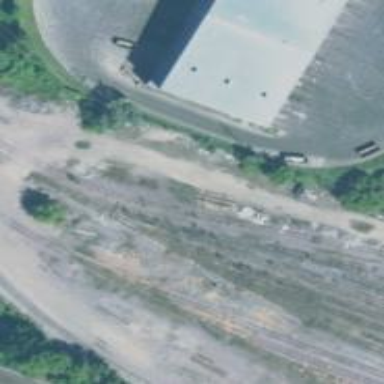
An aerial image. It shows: Rail spur service.